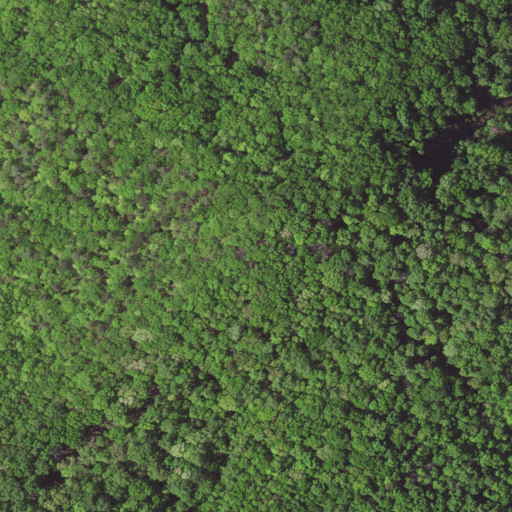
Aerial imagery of mountain in Virginia named Brady Hill containing deciduous forest, mixed forest, and evergreen forest